Field crop: maize
Growth stage: 2
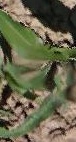
Species: maize